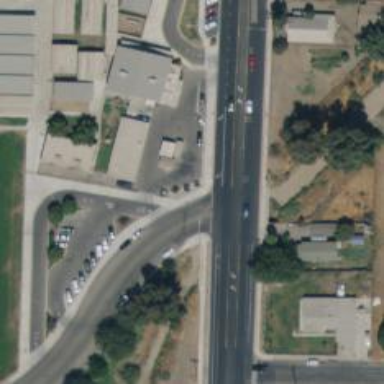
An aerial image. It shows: Unmarked crossing on the road.